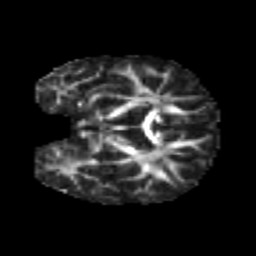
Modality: FA
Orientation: coronal
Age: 6
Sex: male
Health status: healthy